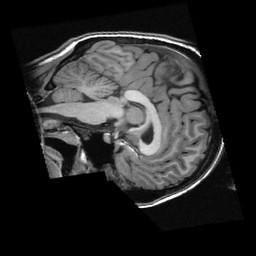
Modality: T1w
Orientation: sagittal
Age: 20
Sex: female